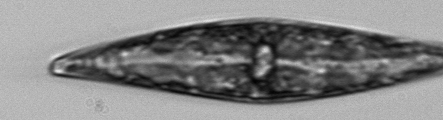
Label: Pleurosigma